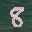
Label: 8